Field crop: maize
Growth stage: 2
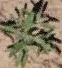
Species: atriplex